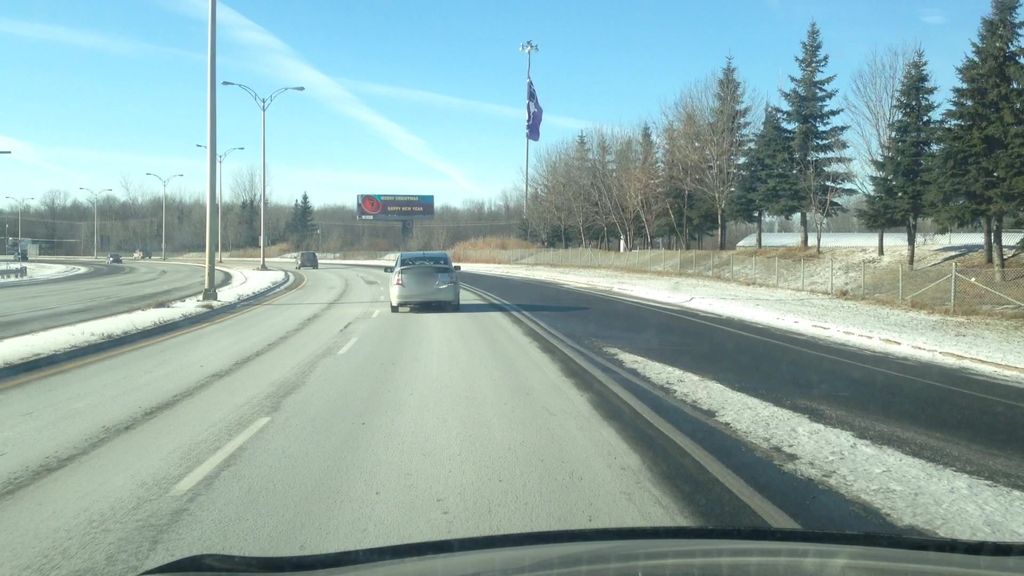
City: montreal